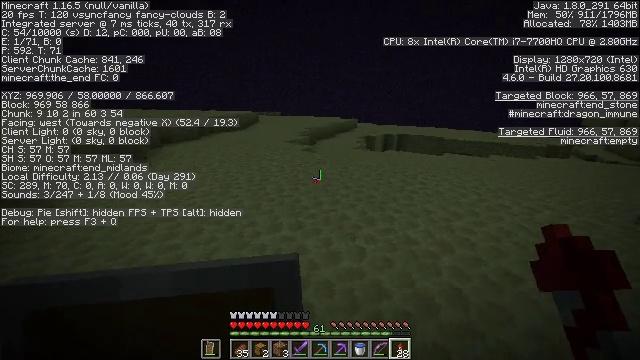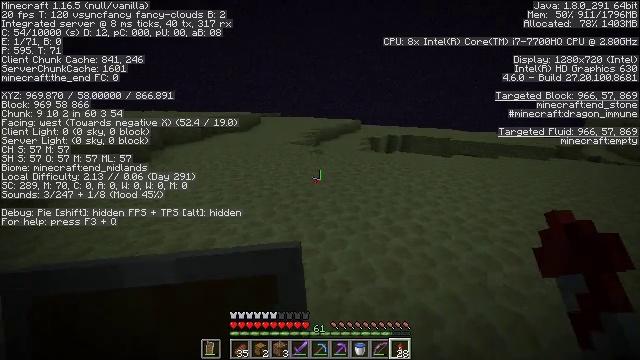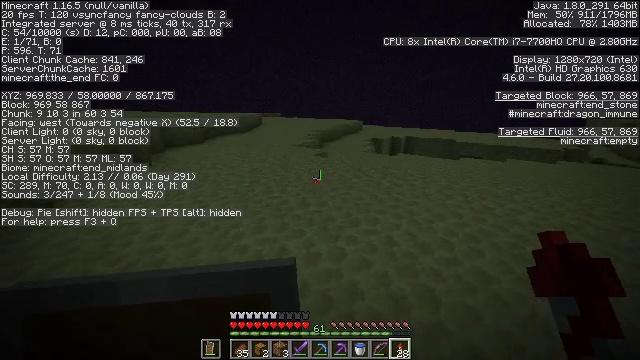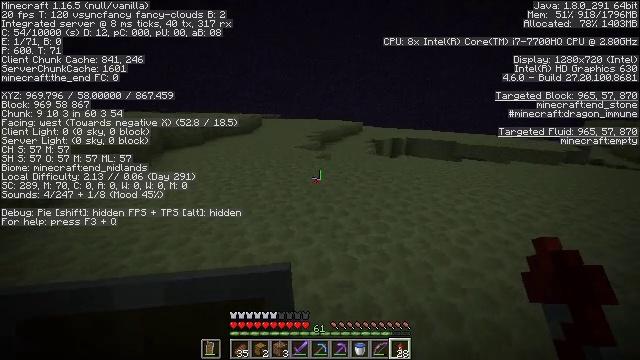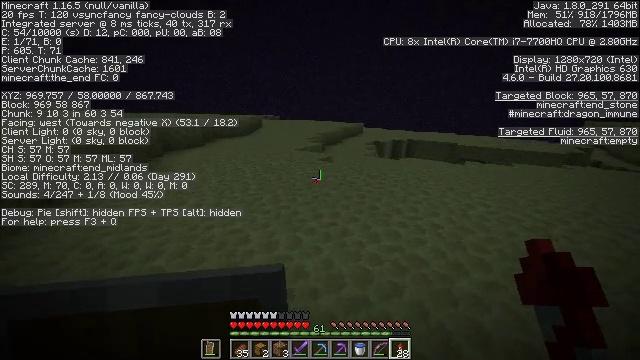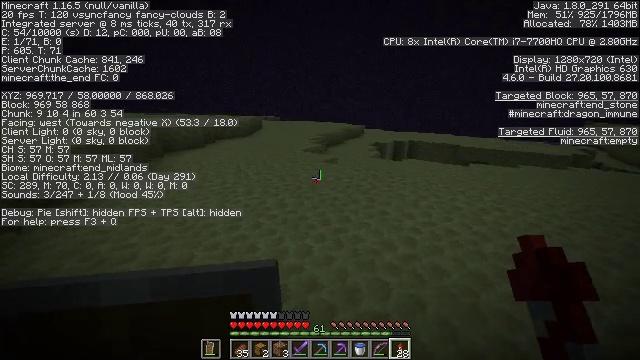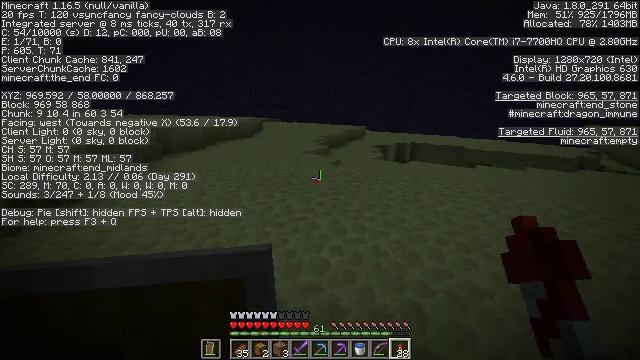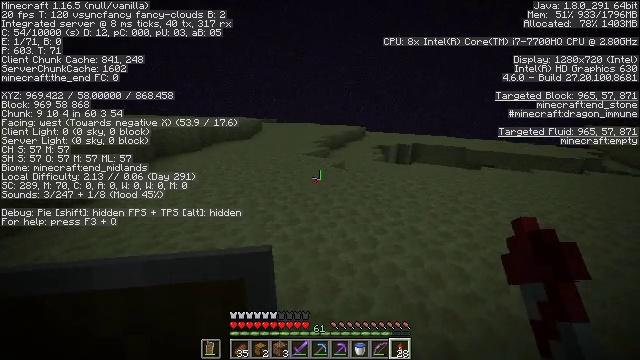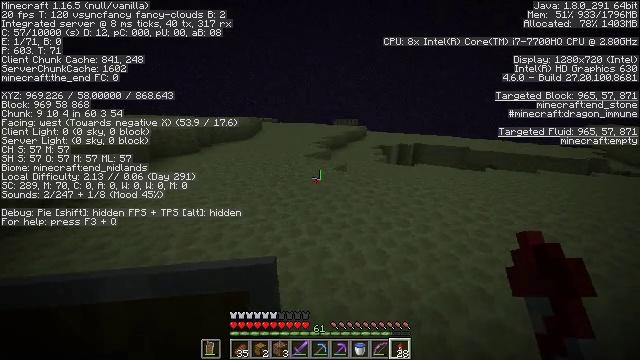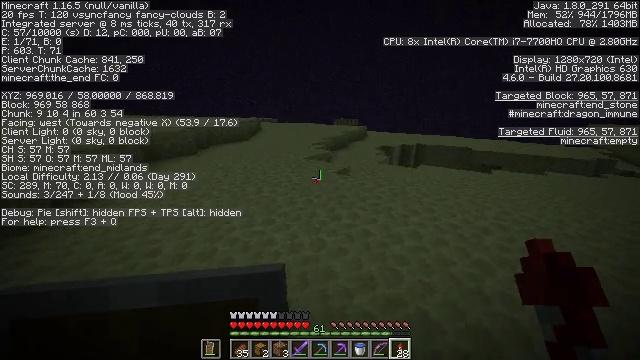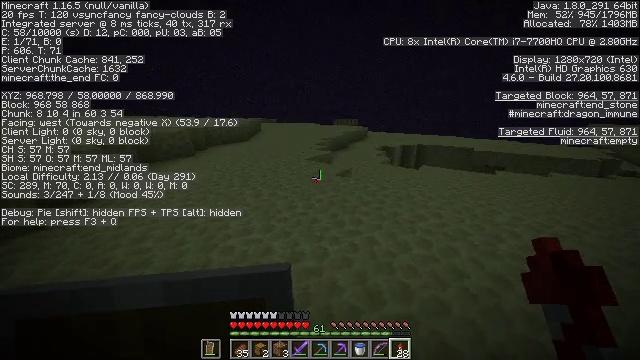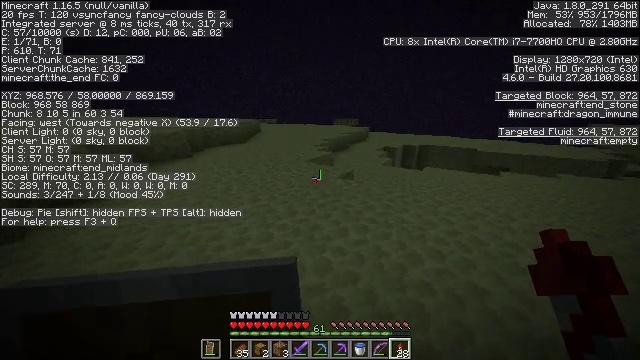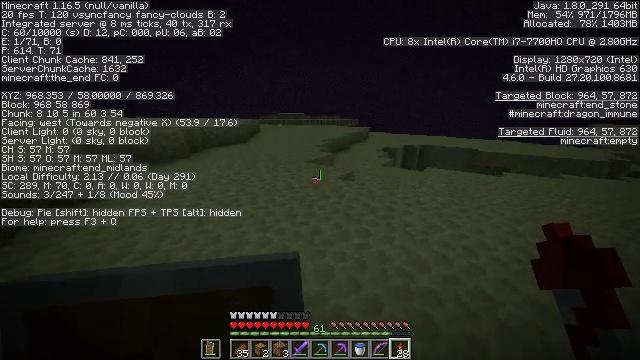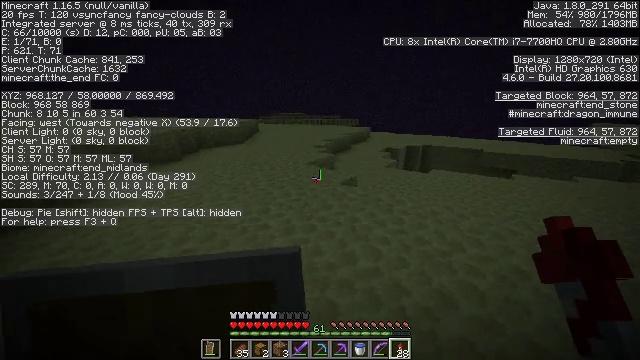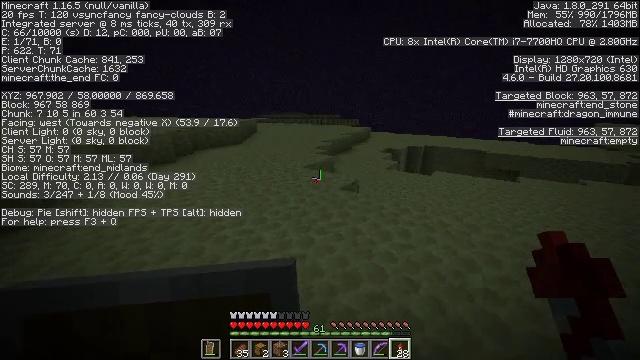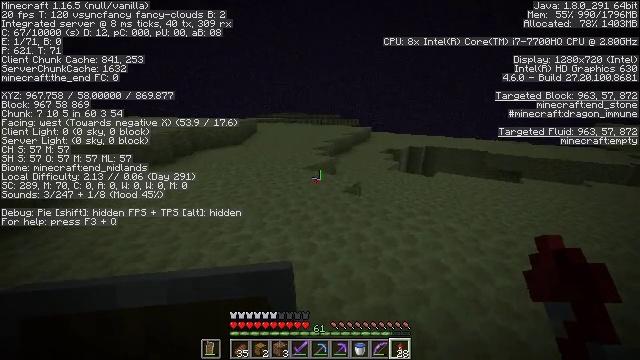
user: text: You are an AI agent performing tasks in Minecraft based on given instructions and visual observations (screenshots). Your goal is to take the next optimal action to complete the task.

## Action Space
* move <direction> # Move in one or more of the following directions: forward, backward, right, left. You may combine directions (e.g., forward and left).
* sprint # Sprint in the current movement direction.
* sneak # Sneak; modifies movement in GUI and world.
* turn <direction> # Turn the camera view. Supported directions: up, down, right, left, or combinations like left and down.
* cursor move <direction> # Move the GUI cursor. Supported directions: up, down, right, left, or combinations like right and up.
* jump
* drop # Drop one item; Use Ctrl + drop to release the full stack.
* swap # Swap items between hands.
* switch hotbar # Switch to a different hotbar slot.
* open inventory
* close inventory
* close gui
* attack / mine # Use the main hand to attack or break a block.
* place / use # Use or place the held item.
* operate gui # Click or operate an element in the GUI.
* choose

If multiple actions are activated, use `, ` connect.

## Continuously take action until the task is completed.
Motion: motion action
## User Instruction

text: Gather end stone from the End.
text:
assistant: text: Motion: move forward and move left
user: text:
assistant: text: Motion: move forward and move left
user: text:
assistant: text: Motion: move forward and move left
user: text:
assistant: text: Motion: move forward and move left
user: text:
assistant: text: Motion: move forward and move left
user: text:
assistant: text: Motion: move forward
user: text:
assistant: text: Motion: move forward
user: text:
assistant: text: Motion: move forward
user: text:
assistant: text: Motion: move forward
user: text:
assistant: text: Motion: move forward
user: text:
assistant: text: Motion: move forward
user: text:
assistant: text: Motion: move forward
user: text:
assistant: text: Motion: move forward
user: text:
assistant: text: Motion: move forward
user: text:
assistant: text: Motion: move forward and move left
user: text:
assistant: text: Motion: move forward and move left
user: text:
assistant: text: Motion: move forward and move left
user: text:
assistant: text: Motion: move forward and move left
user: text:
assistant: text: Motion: move forward and move left
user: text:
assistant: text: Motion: move forward
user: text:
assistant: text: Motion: move forward
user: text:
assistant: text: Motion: move forward
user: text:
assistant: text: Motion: move forward
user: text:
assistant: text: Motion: move forward
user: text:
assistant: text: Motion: move forward
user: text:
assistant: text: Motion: move forward
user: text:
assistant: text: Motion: move forward
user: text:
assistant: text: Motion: move forward, jump
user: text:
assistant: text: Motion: move forward, jump
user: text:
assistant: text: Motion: move forward, jump